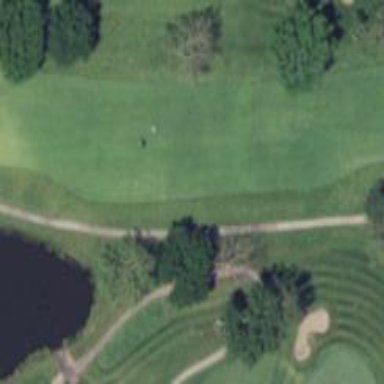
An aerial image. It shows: Grassy area designated as golf fairway.